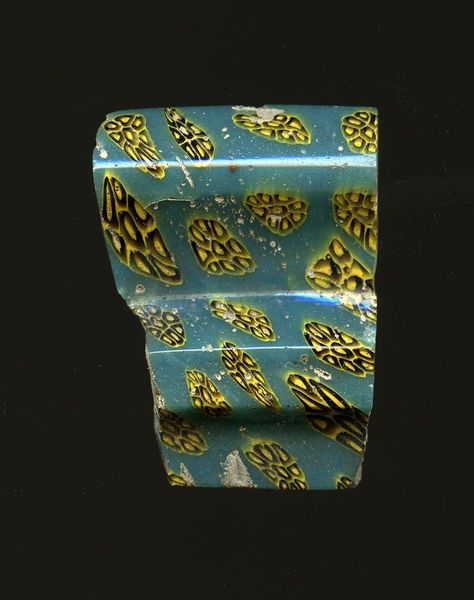
Titel: Fragment eines Gefäßes
Standort: Hamburg
Institution: Museum für Kunst und Gewerbe Hamburg
Schlagwörter: glas, antike, technik, fragment, kaiserzeit, aufbewahrung, blumenornamente, schankgeschirr, gefäß, behälter, frühe kaiserzeit, prinzipat, römische, millefiori, mittlere, späte